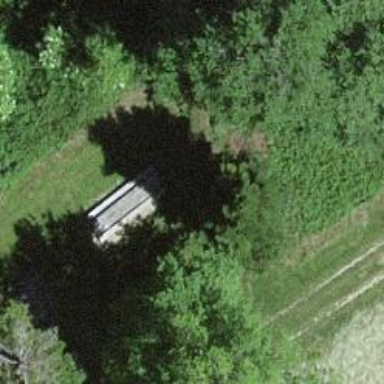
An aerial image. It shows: Picnic table located in leisure land area.